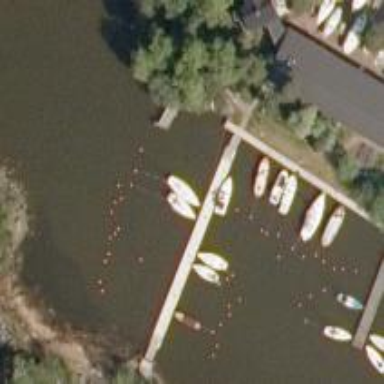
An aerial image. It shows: Yachting club.